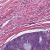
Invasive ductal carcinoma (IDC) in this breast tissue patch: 1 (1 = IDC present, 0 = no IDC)